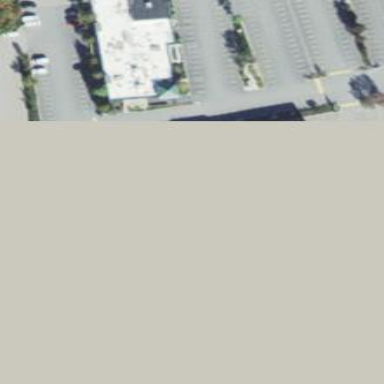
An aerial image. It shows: Commercial building.